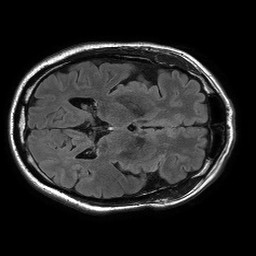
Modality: FLAIR
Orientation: axial
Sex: male
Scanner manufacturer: philips
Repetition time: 11 s
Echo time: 0.125 s